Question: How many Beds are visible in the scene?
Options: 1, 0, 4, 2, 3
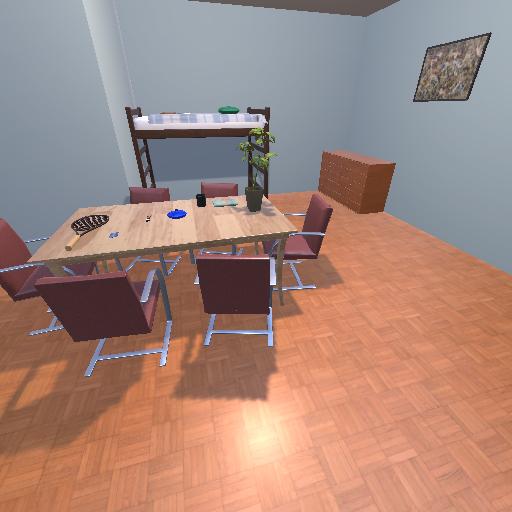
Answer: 1